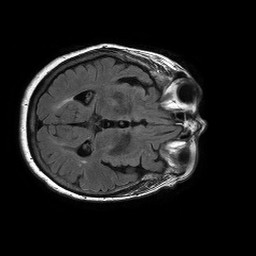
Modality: FLAIR
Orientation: axial
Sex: female
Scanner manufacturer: philips
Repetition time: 11 s
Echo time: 0.125 s